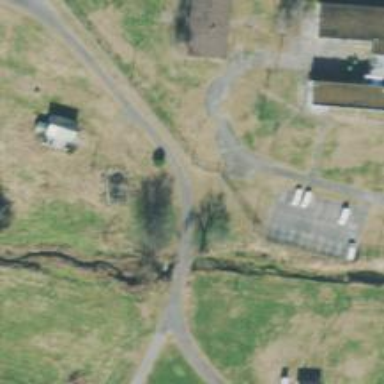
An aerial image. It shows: Track road with bridge.